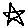
Label: star